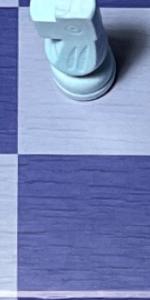
Label: Empty